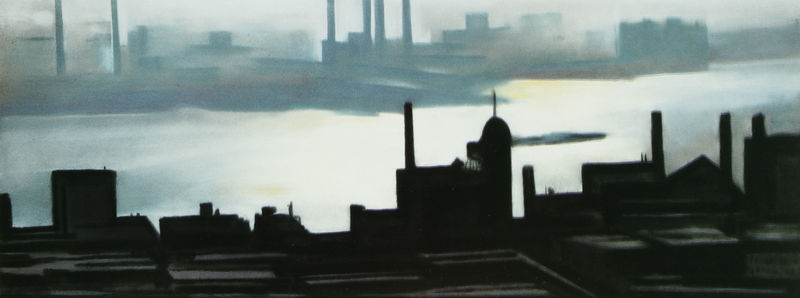
Titel: East River, New York, No. 2
Künstler: Georgia O'Keeffe
Institution: Privatsammlung
Schlagwörter: blau, dunkel, schatten, dreieck, fluss, gelb, grün, stadt, braun, grau, hell, licht, orange, schwarz, weiss, dach, haus, rot, malerei, silber, horizont, häuser, kalt, rauch, sonne, insel, schornstein, stilleben, stillleben, hellblau, modern, dächer, schornsteine, nebel, linien, winter, silhouette, industrie, kuppel, schwarze, rechteck, städtisch, verwischt, dreck, quadrat, verschattet, fragmente, nebelschwaden, kalte farben, abtrakt, schornsteien